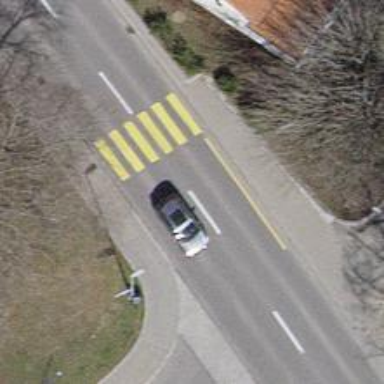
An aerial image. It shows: Marked crossing on the road.